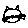
Label: cat